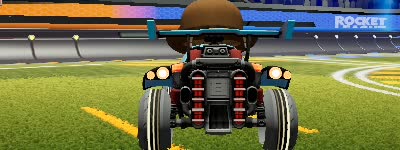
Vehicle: octane